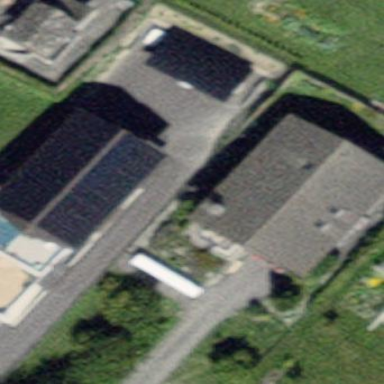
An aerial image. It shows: Simple house.